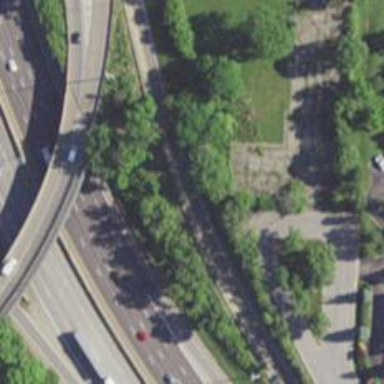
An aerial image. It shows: Motorway link.